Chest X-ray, PA view. Patient: 63 years old, sex F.
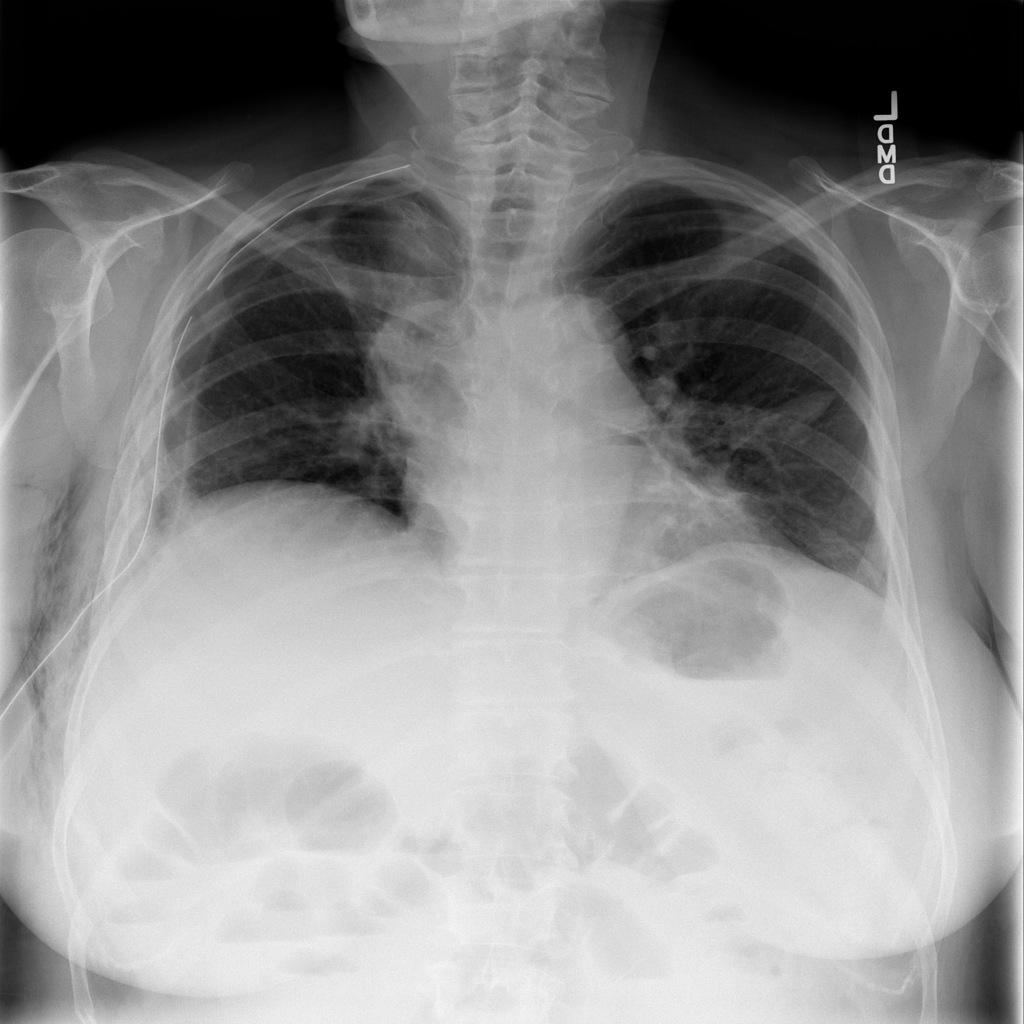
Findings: Atelectasis, Pneumothorax